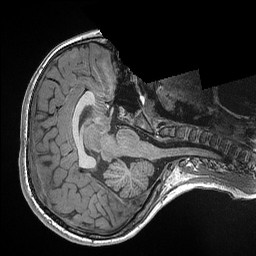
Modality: T1w
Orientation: axial
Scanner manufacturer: siemens
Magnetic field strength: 3 T
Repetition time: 2.3 s
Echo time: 0.00298 s